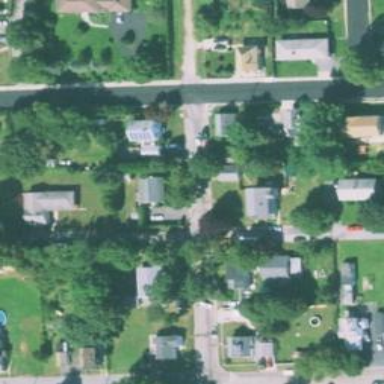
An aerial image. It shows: Residential road.